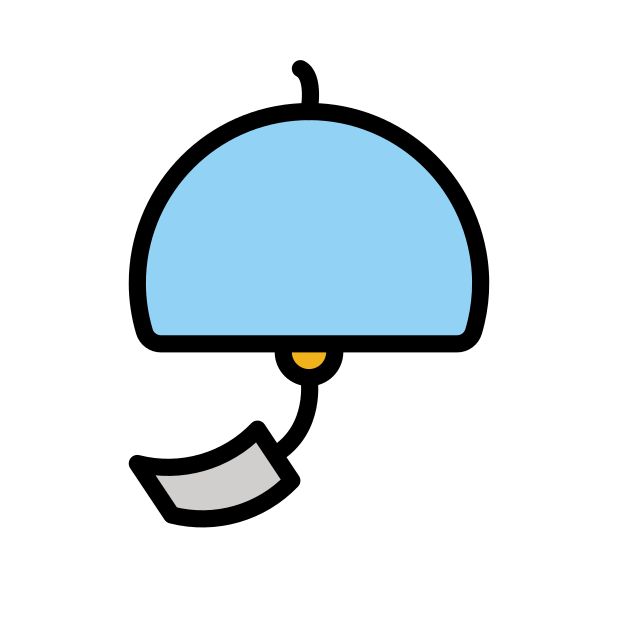
wind chime